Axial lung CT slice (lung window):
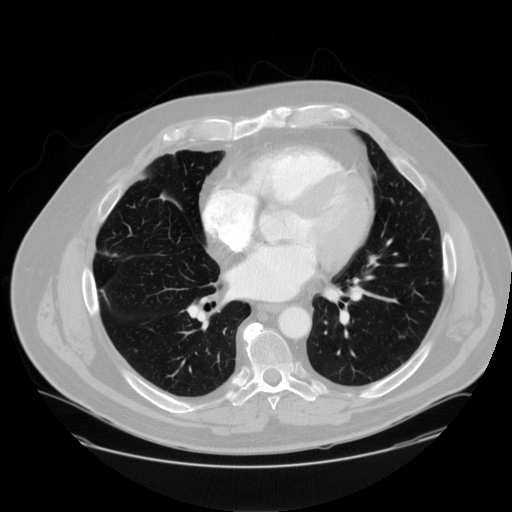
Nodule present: no